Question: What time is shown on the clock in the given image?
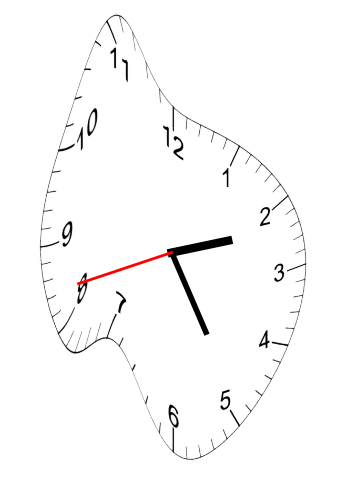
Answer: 02:24:42